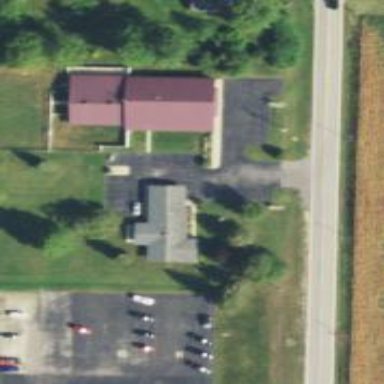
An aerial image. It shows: Veterinary facility.